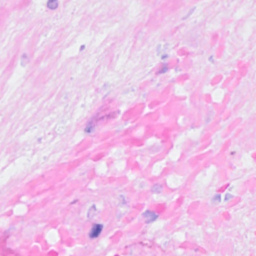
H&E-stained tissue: Breast